Question: I am trying to hunt down a possible memory leak in my Sharpdx / DirectX application.
I am getting the following information from process explorer which I do not know how to interpret.

1. What is Dedicated GPU Memory?
2. What is System GPU Memory?
3. What is Comitted GPU Memory?
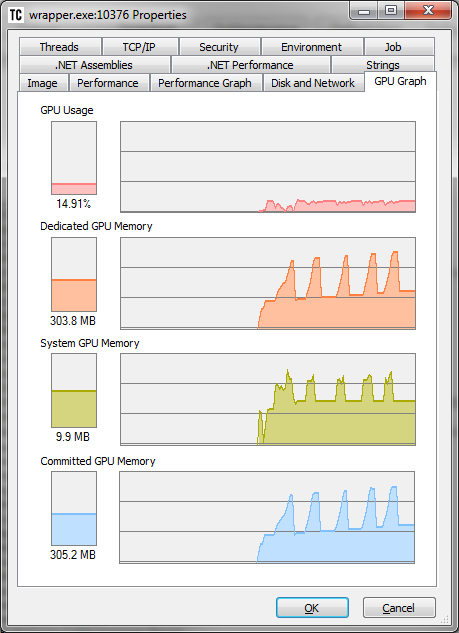
Answer: 1. Dedicated GPU memory is basically the VRAM on-board the GPU
2. System GPU memory is memory that the graphics card driver is using the GART (Graphics Address Remapping Table) to store resources in system memory... AGP and PCI Express both provide regions of memory set aside for this purpose (sometimes referred to as aperture segments).
3. Committed GPU memory refers to the amount of memory mapped into a display device's address space by the display driver, it is a difficult concept to explain but this number typically does not represent anything worthwhile to anyone but driver developers.
I suggest you look into the <URL>, while they are somewhat technical they give a general overview of what is going on.